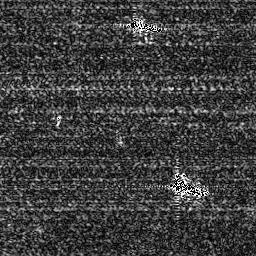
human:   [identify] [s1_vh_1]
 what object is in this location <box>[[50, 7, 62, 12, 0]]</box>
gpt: <ref>1 small ship at the top</ref>

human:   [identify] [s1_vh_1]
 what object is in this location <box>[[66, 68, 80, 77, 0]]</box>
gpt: <ref>1 medium ship at the bottom right</ref>